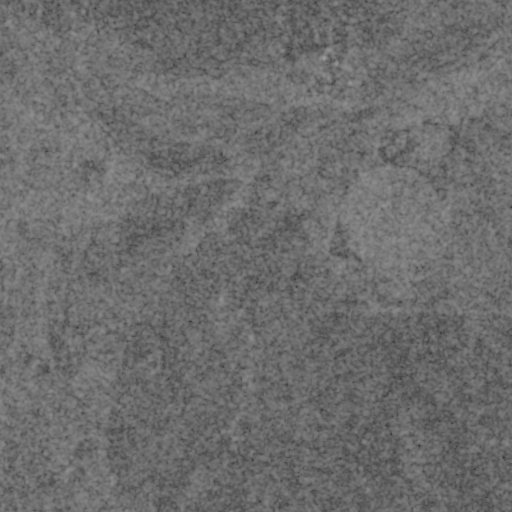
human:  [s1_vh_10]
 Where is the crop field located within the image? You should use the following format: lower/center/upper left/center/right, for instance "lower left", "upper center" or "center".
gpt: The crop field is located in the left of the image.
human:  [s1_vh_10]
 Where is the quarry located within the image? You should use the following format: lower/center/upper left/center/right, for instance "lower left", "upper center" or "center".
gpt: There is no quarry in the image.

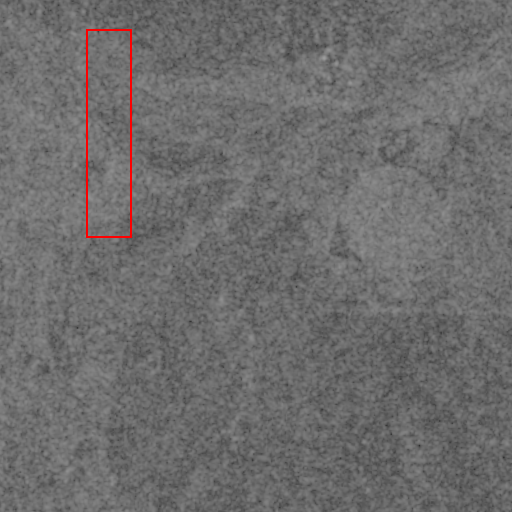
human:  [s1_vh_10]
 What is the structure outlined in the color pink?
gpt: There is no pink outline.
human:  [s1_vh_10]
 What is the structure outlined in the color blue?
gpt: There is no structure outlined in blue.